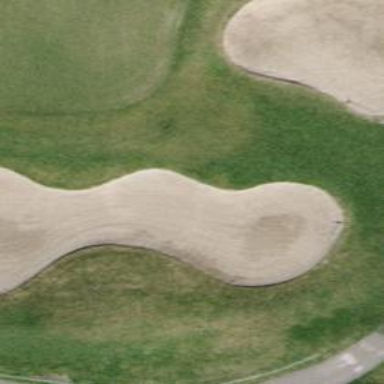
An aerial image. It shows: Sand bunker on golf course.